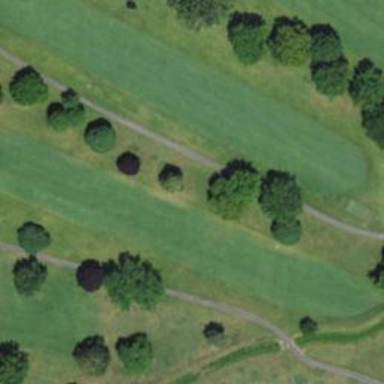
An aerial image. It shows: Golf fairway in the image.